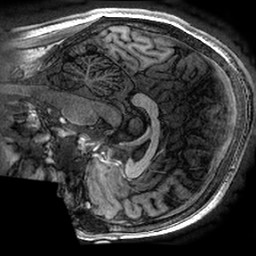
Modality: T1w
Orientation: sagittal
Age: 24
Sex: male
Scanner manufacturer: ge
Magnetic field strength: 3 T
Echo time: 0.002736 s